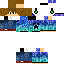
A male human skin with dark skin, wearing brown long hair dressed in a blue hoodie and red pants, featuring a closed mouth.